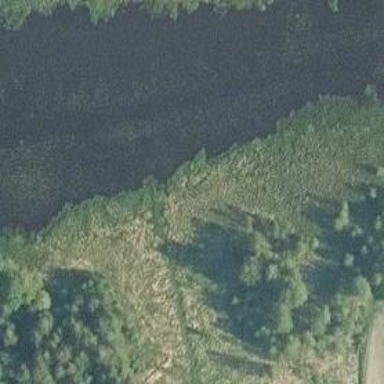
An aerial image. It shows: Beautiful river scene.